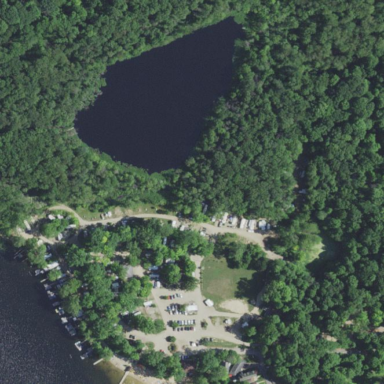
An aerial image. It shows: Campsite located within forest area.